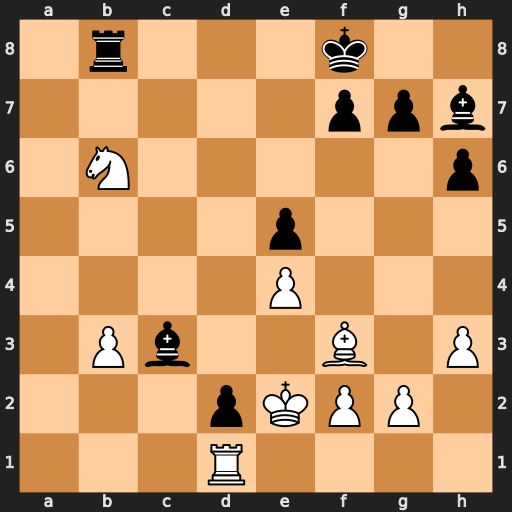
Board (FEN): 1r3k2/5ppb/1N5p/4p3/4P3/1Pb2B1P/3pKPP1/3R4
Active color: w
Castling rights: -
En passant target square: -
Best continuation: Nd7+ Ke7 Nxb8